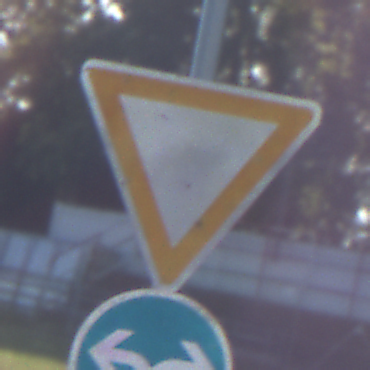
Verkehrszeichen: VorfahrtGewaehren
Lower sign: VorgeschriebeneFahrtrichtungRechtsOderLinks
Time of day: MorningAfternoon
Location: Outdoor (Suburban)
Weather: PartlyCloudy
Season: NotSpecified
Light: Natural